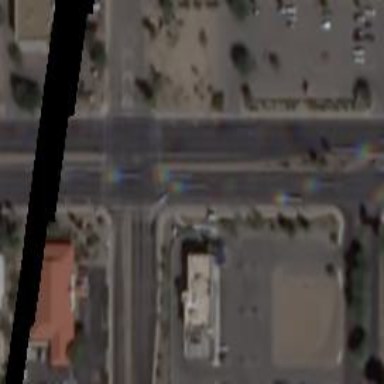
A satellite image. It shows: Marked crossing on the road.